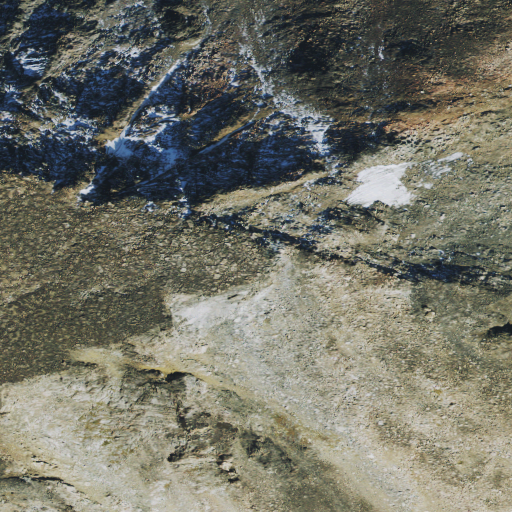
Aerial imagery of mountain in Montana named Sundance Mountain containing grassland, barren land, and snow